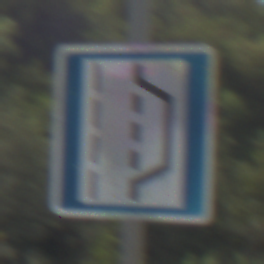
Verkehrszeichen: NothalteUndPannenbucht
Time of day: Midday
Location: Outdoor (Nature)
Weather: PartlyCloudy
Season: NotSpecified
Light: Natural